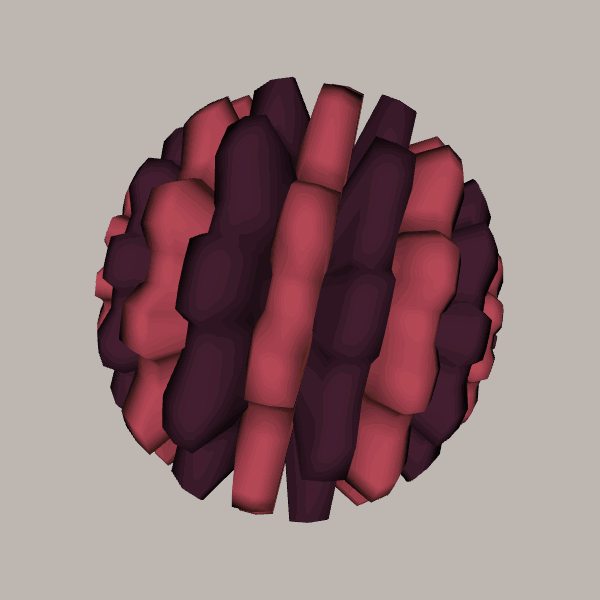
Background: light